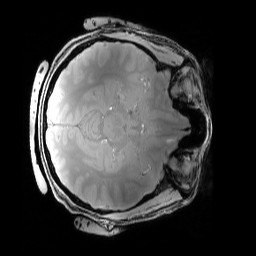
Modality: PDw
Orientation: axial
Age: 30
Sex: female
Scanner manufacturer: siemens
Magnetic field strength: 6.98 T
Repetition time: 1.38 s
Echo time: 0.00242 s